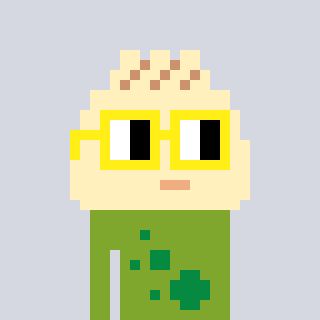
a pixel art character with square yellow glasses, a porkbao-shaped head and a slimegreen-colored body on a cool background